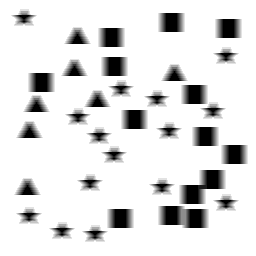
Squares: 14
Triangles: 7
Stars: 15
Total shapes: 36